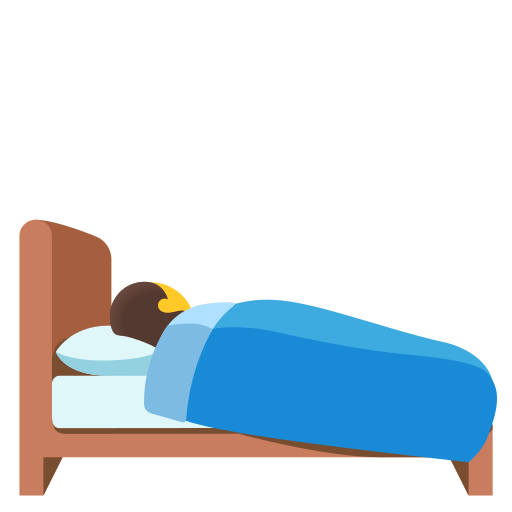
Emoji: 🛌